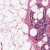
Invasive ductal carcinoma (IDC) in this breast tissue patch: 0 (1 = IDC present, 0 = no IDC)